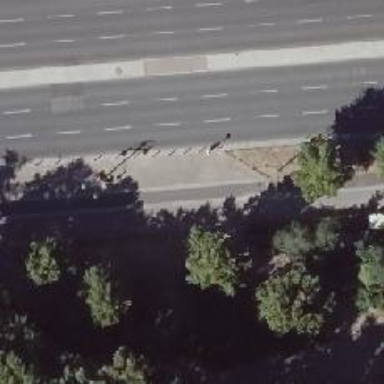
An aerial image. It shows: Sidewalk.